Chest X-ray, PA view. Patient: 43 years old, sex M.
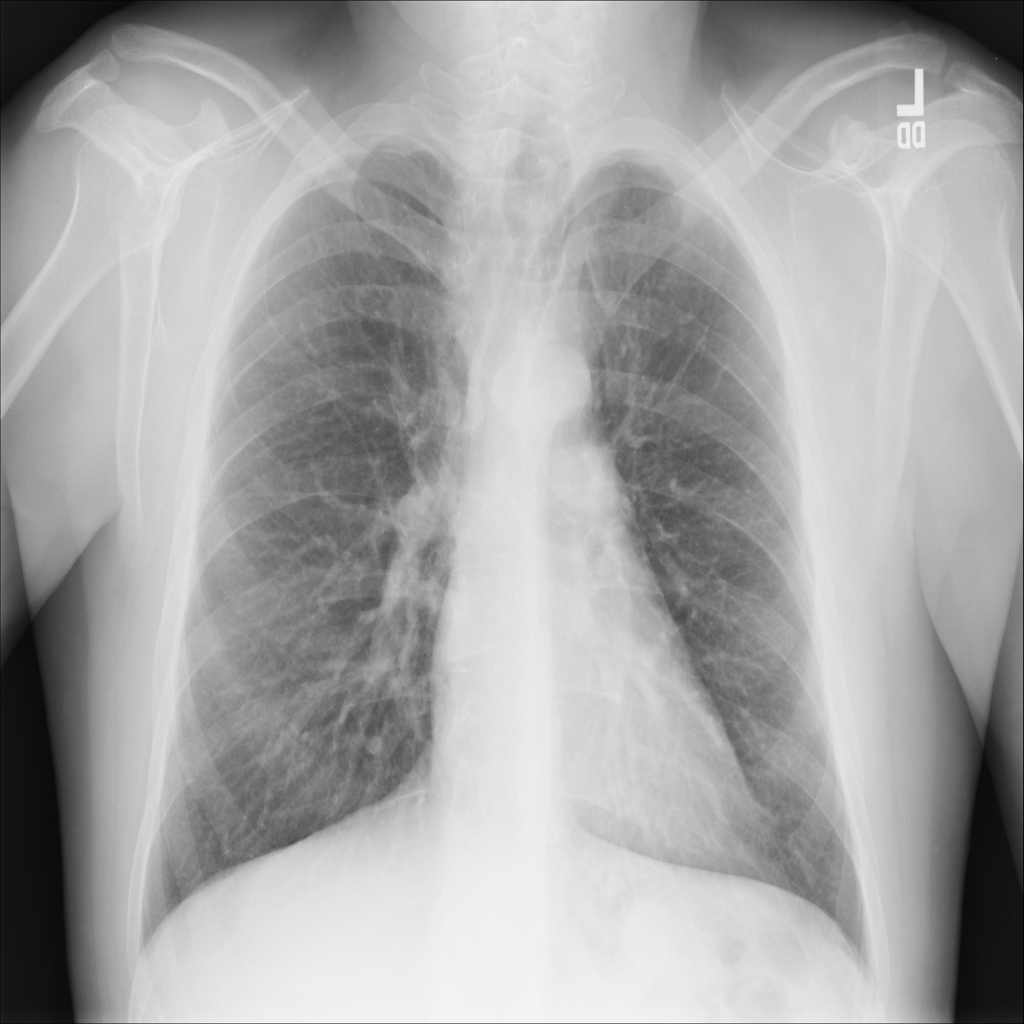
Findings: No Finding